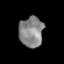
Tissue: prostate
Cell type: T cells
Senescence score: 0.3257
Nuclear area (px): 714
Mean DAPI intensity: 135.158